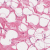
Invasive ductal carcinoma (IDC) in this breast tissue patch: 0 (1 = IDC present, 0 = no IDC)